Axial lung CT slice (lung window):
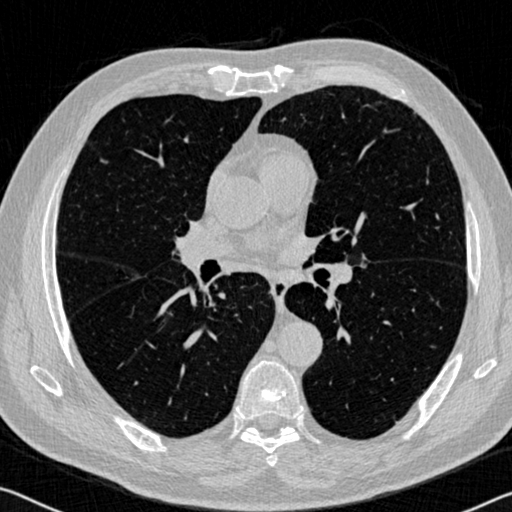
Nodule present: no